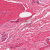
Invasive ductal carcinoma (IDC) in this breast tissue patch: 0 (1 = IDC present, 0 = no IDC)